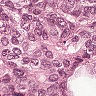
Metastatic tissue present: yes